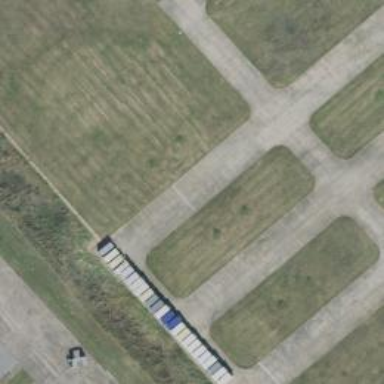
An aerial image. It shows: Image showing helipad at airport.